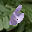
Label: 6